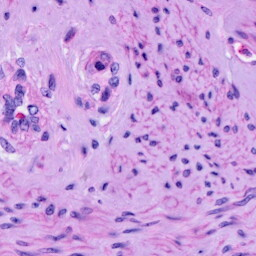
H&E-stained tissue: Cervix